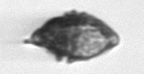
Label: Kryptoperidinium_triquetrum